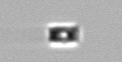
Label: Bacillariophyceae_morphotype1